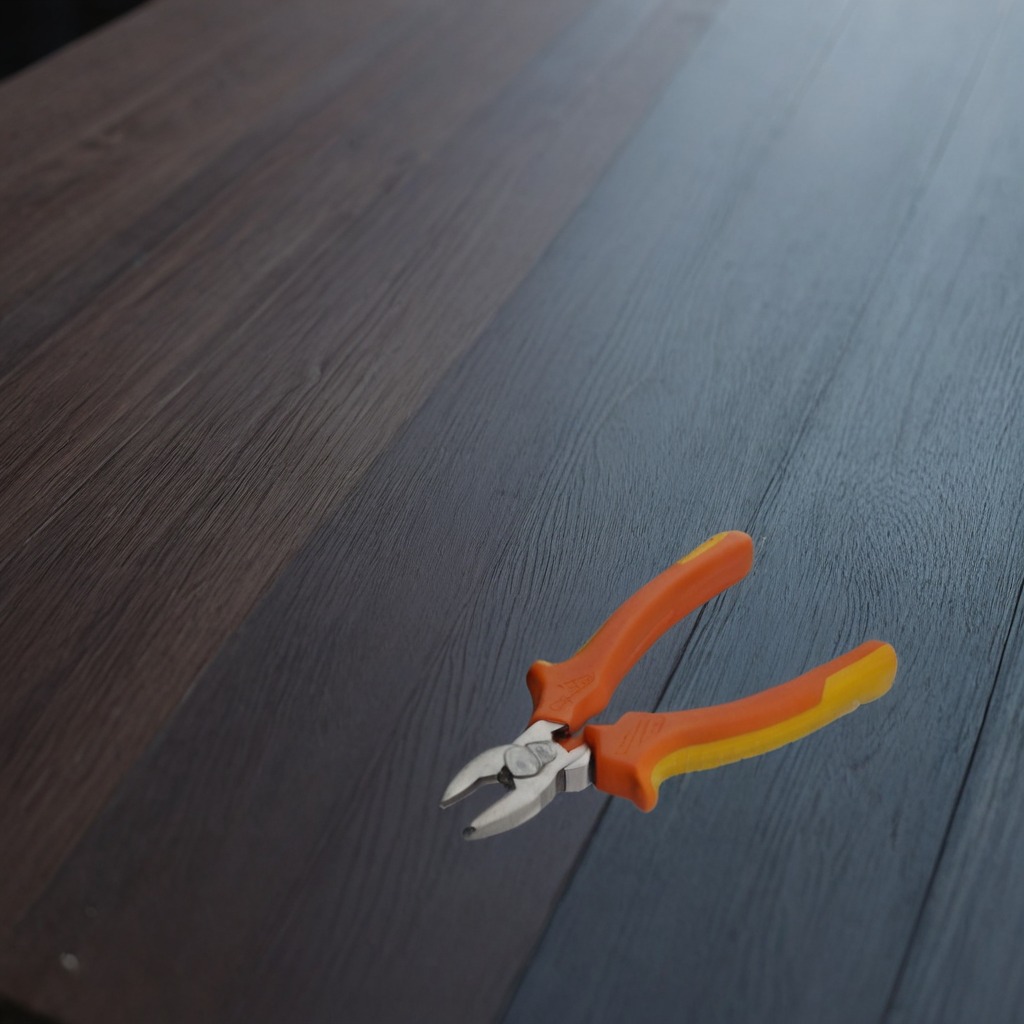
A plier is lying on the table.